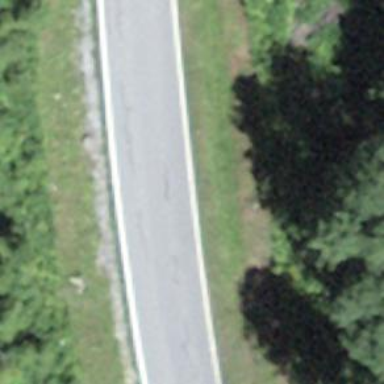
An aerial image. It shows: Unclassified road with asphalt surface.